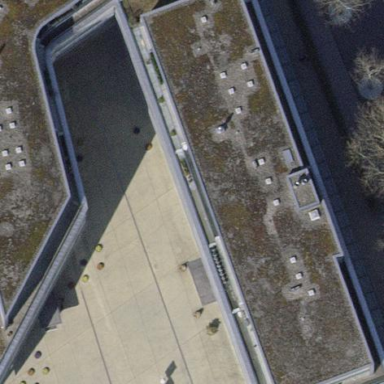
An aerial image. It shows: Government building.